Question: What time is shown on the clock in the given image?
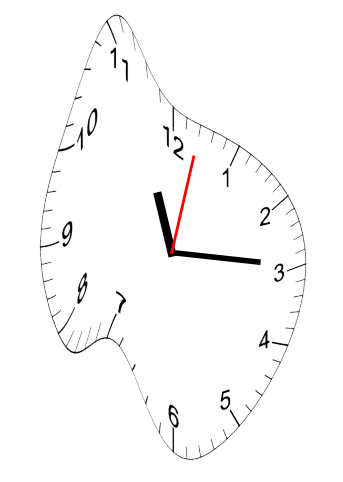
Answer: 11:15:02